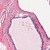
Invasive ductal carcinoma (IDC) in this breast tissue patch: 0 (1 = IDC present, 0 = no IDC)